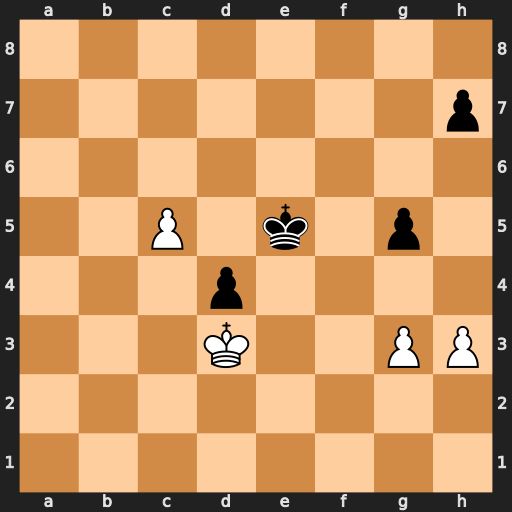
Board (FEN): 8/7p/8/2P1k1p1/3p4/3K2PP/8/8
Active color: w
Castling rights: -
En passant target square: -
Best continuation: c6 Kd6 Kxd4 Kxc6 Ke5